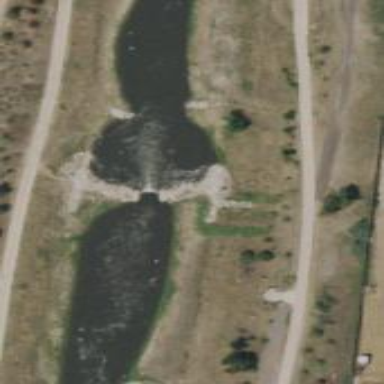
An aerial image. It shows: Weir in waterway.